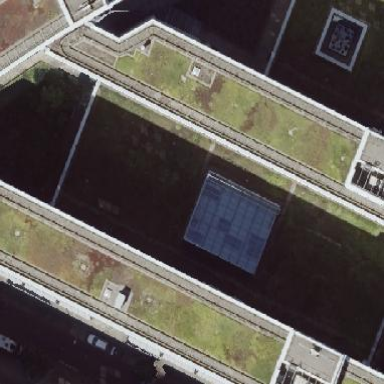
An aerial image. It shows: Office building with flat roof.